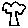
Label: tree